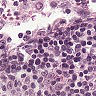
Metastatic tissue present: no